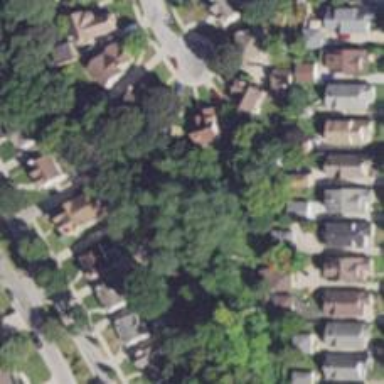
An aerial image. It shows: Charming neighbourhood.